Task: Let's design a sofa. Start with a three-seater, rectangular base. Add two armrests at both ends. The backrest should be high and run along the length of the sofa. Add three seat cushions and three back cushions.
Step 400:
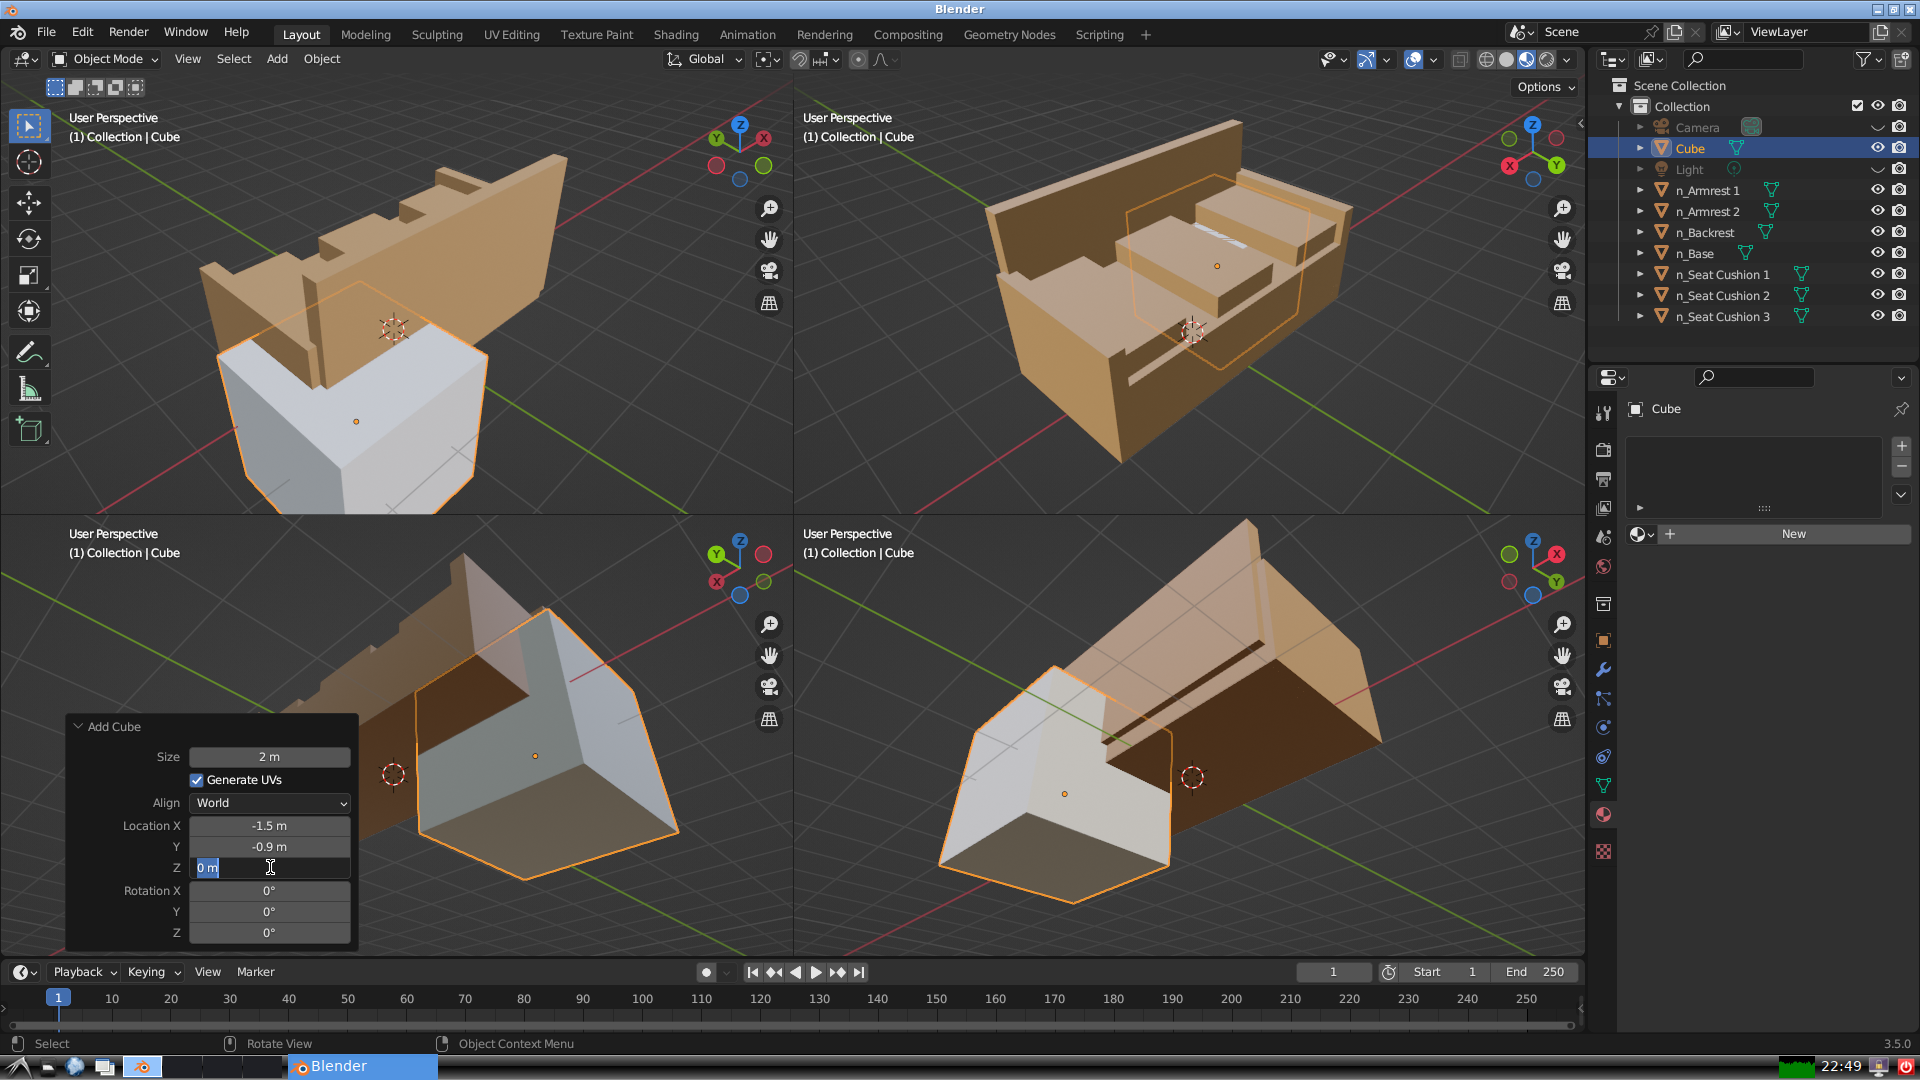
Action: input_text: 1.5